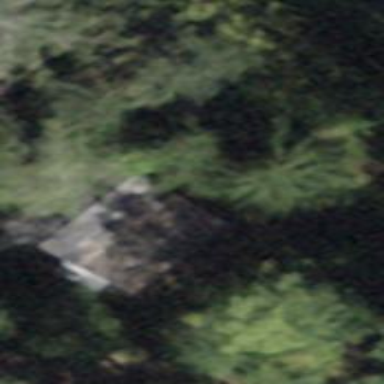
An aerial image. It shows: Simple and straightforward house.